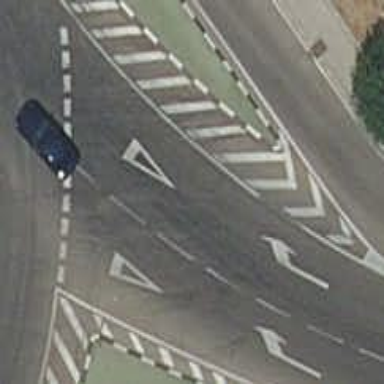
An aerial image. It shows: Road with "give way" sign.